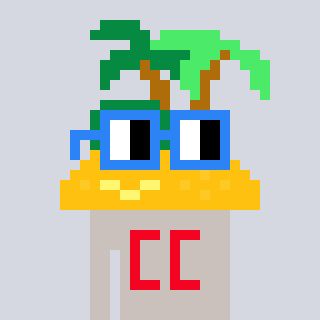
a pixel art character with square blue glasses, a island-shaped head and a foggrey-colored body on a cool background